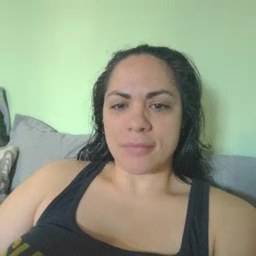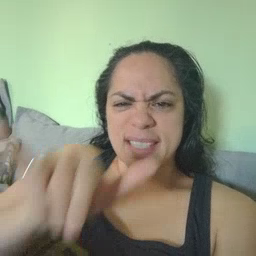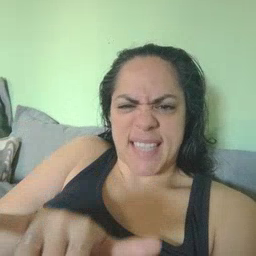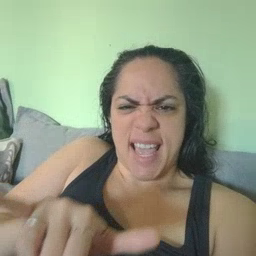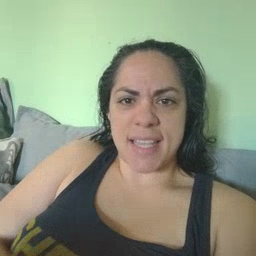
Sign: stay